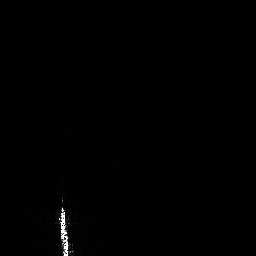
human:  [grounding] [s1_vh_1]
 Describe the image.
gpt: In the satellite image, there is  <ref>1 medium ship </ref> <box>[[21, 75, 28, 99, 0]]</box> located at bottom left.